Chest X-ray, AP view. Patient: 79 years old, sex M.
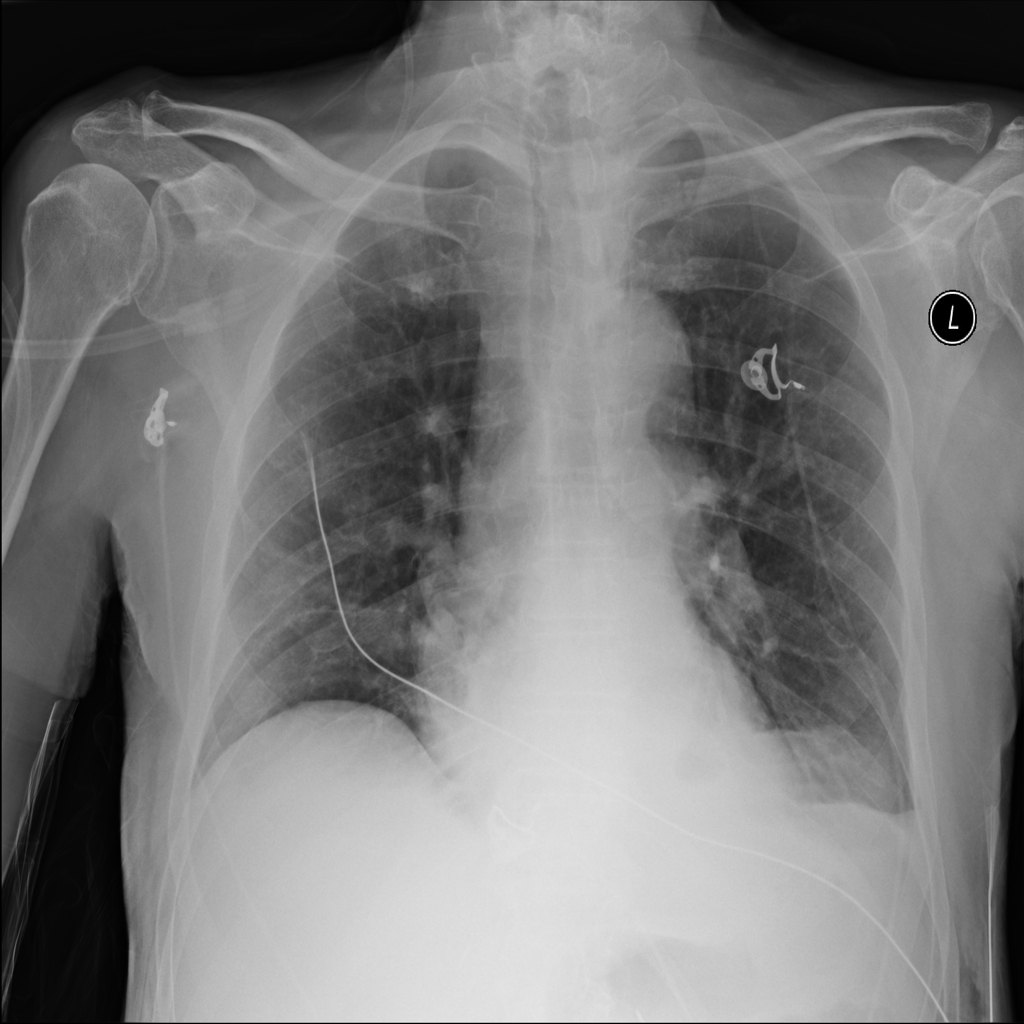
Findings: Atelectasis, Effusion